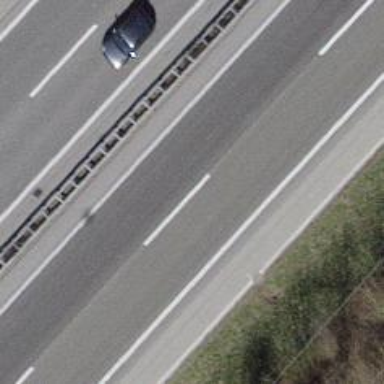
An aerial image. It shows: Asphalt motorway.